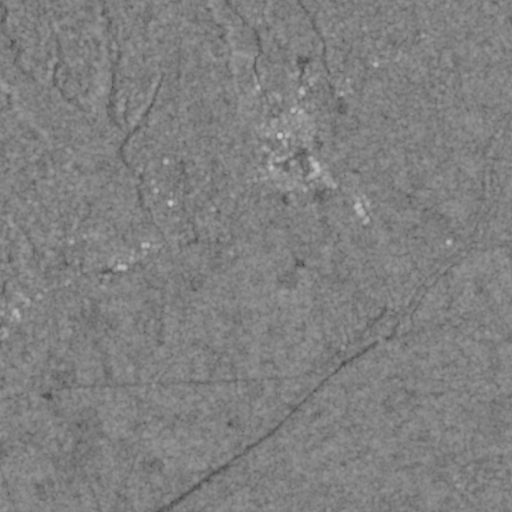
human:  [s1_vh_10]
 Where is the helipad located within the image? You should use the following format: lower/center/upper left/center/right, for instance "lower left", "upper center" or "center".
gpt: The helipad is located in the upper center of the image.
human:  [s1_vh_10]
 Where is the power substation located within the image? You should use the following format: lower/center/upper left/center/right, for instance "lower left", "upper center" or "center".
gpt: The power substation is located in the upper center of the image.
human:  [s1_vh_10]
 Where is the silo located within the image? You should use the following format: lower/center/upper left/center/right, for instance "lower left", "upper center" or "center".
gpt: The silo is located in the center right of the image.
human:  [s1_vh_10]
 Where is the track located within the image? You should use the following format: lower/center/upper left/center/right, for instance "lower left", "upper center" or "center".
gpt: The track is located in the upper right of the image.
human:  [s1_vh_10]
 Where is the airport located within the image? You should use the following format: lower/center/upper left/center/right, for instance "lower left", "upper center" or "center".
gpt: There is no airport in the image.

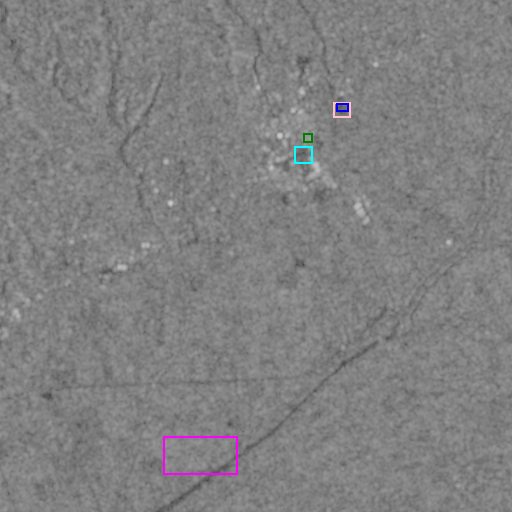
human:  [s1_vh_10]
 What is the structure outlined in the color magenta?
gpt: The structure outlined in magenta is a crop field.
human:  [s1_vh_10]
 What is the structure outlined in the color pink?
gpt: The structure outlined in pink is a park.
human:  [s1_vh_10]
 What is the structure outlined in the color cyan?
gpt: The structure outlined in cyan is a parking lot.
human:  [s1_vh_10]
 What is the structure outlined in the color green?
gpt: The structure outlined in green is a power substation.
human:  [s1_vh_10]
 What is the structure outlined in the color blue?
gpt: The structure outlined in blue is a track.
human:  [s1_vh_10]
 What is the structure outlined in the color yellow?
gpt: There is no yellow outline.